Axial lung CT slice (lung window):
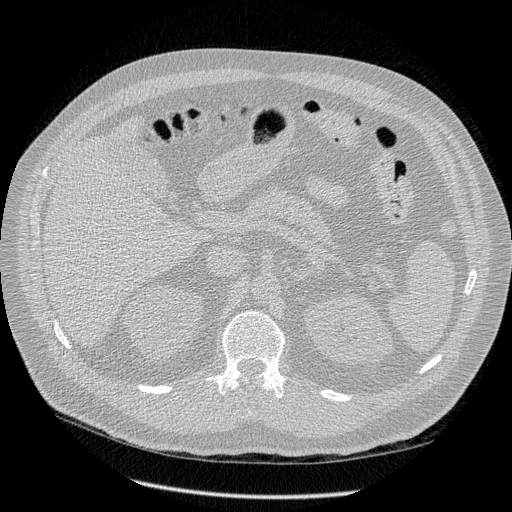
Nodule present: no